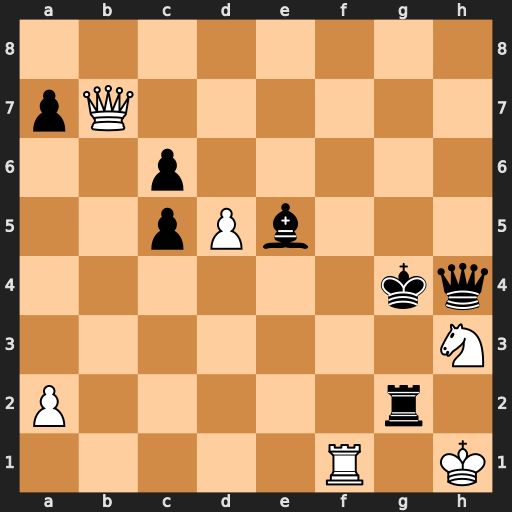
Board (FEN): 8/pQ6/2p5/2pPb3/6kq/7N/P5r1/5R1K
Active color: w
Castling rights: -
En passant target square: -
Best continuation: Qc8+ Kg3 Qg8+ Qg4 Qxg4+ Kxg4 Kxg2